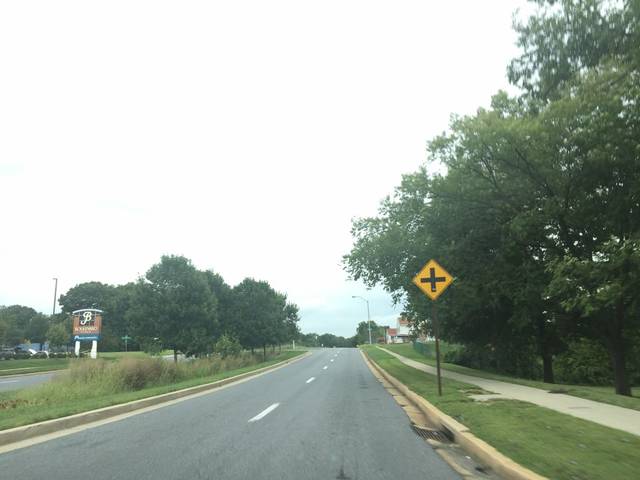
Region: United States
Coordinates: 39.314, -76.757